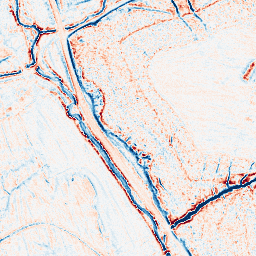
Category: edge_preserving
Decomposition family: anisotropic_diffusion
Decomposition parameters: iterations: 10
kappa: 30
gamma: 0.15
Upsampling method: quintic
Upsampling parameters: scale: 2
Upsampling scale: 2